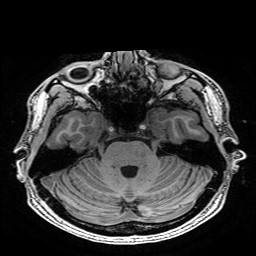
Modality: T1w
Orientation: coronal
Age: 21
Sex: male
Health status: healthy
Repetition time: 2.53 s
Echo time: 0.0034 s